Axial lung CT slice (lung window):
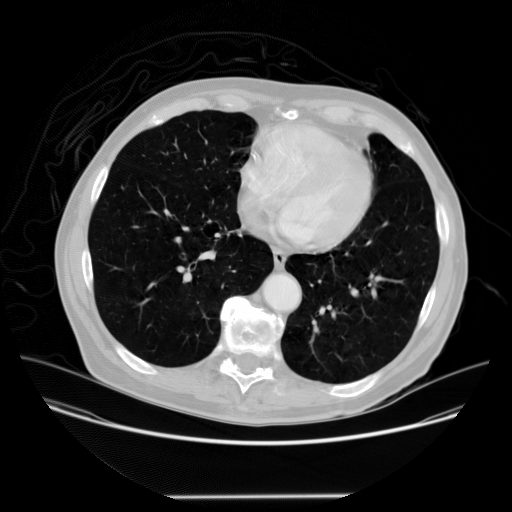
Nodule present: no